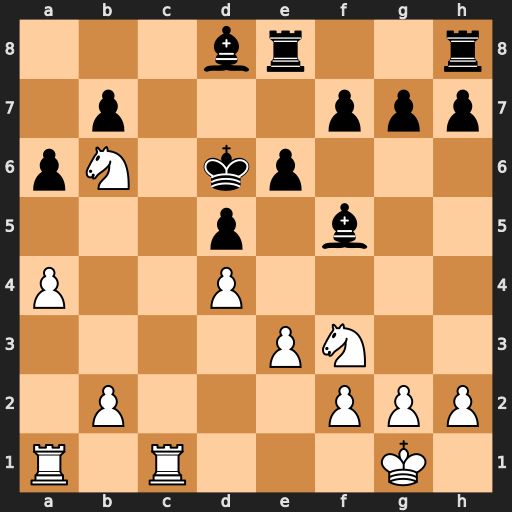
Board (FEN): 3br2r/1p3ppp/pN1kp3/3p1b2/P2P4/4PN2/1P3PPP/R1R3K1
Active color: w
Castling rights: -
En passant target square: -
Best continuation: Nc8+ Kd7 Ne5#